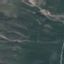
Land use / land cover class: HerbaceousVegetation